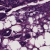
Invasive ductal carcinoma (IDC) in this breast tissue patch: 0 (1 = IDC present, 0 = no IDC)